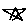
Label: star